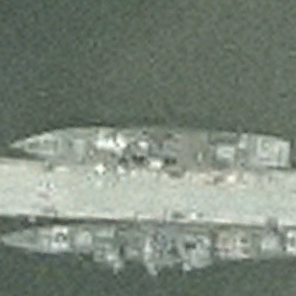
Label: destroyer